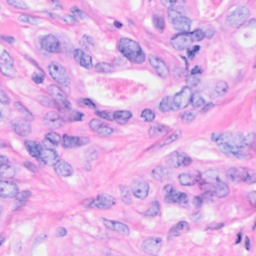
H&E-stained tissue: Breast